Question: Postgres 9.1 sever is running under Debian.
It is accessed by Mono MVC4 web applications using ngpsql, Apache and mod_mono.
It is also accessed by pg_dump in same computer every night and from 5432 port from internet.
Connections were cleared at June 20.
pgAdmin statuc window shows lot of idle connections starting from this day.
(see image below).
After some time number of connections goes to 100 and server stops to accept connections. Connections needs to be manually killed in pgAdmin. Only after that server start accepting connections again.
It is interesting that start times of some of those connections are exactly the same as shown in image.
How to fix or diagnose the issue ?
I tried '/etc/init.d/apache2 restart' . This closed 25 and 27 June connections but 20 June connections are still open.
How to close idle connections automatically or find the reason of open connections ? Maybe there is some postgres or Debian setting which closes idle connections automatically ?

Using
"PostgreSQL 9.1.2 on x86_64-unknown-linux-gnu, compiled by gcc-4.4.real (Debian 4.4.5-8) 4.4.5, 64-bit"
Application uses the following connection string:
'''
NpgsqlConnectionStringBuilder csb = new NpgsqlConnectionStringBuilder()
{
SearchPath = schema == null ? "public" : schema + ",public",
Timeout = 115,
CommandTimeout = 115,
Host = Config.Server,
Database = Config.DefaultDataBase,
UserName = Config.ServerUser,
Port = Config.Port,
// Apache allows 150 connections, MaxPoolSize is set accordingly:
MaxPoolSize = 155
};
'''
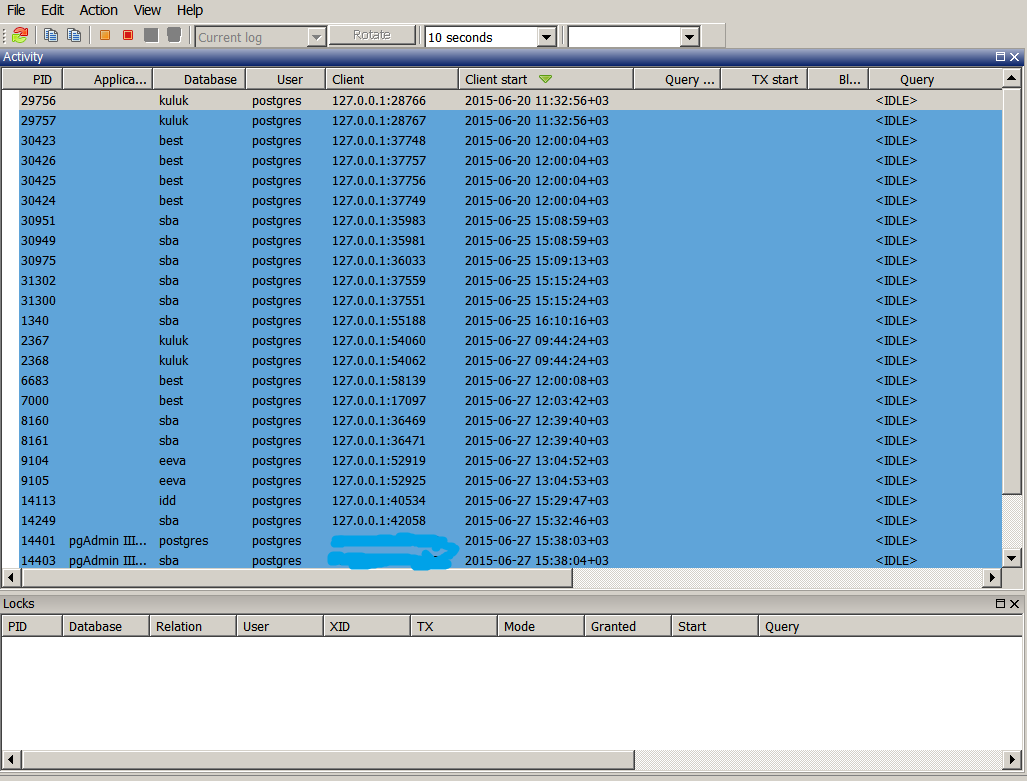
Answer: Check out this post <URL>
And consider of using pgbouncer in front of your database.